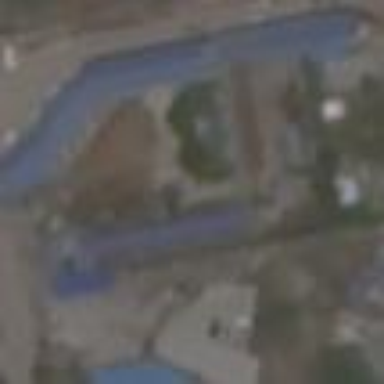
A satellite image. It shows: School.